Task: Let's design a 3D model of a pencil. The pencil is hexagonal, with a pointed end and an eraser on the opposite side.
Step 118:
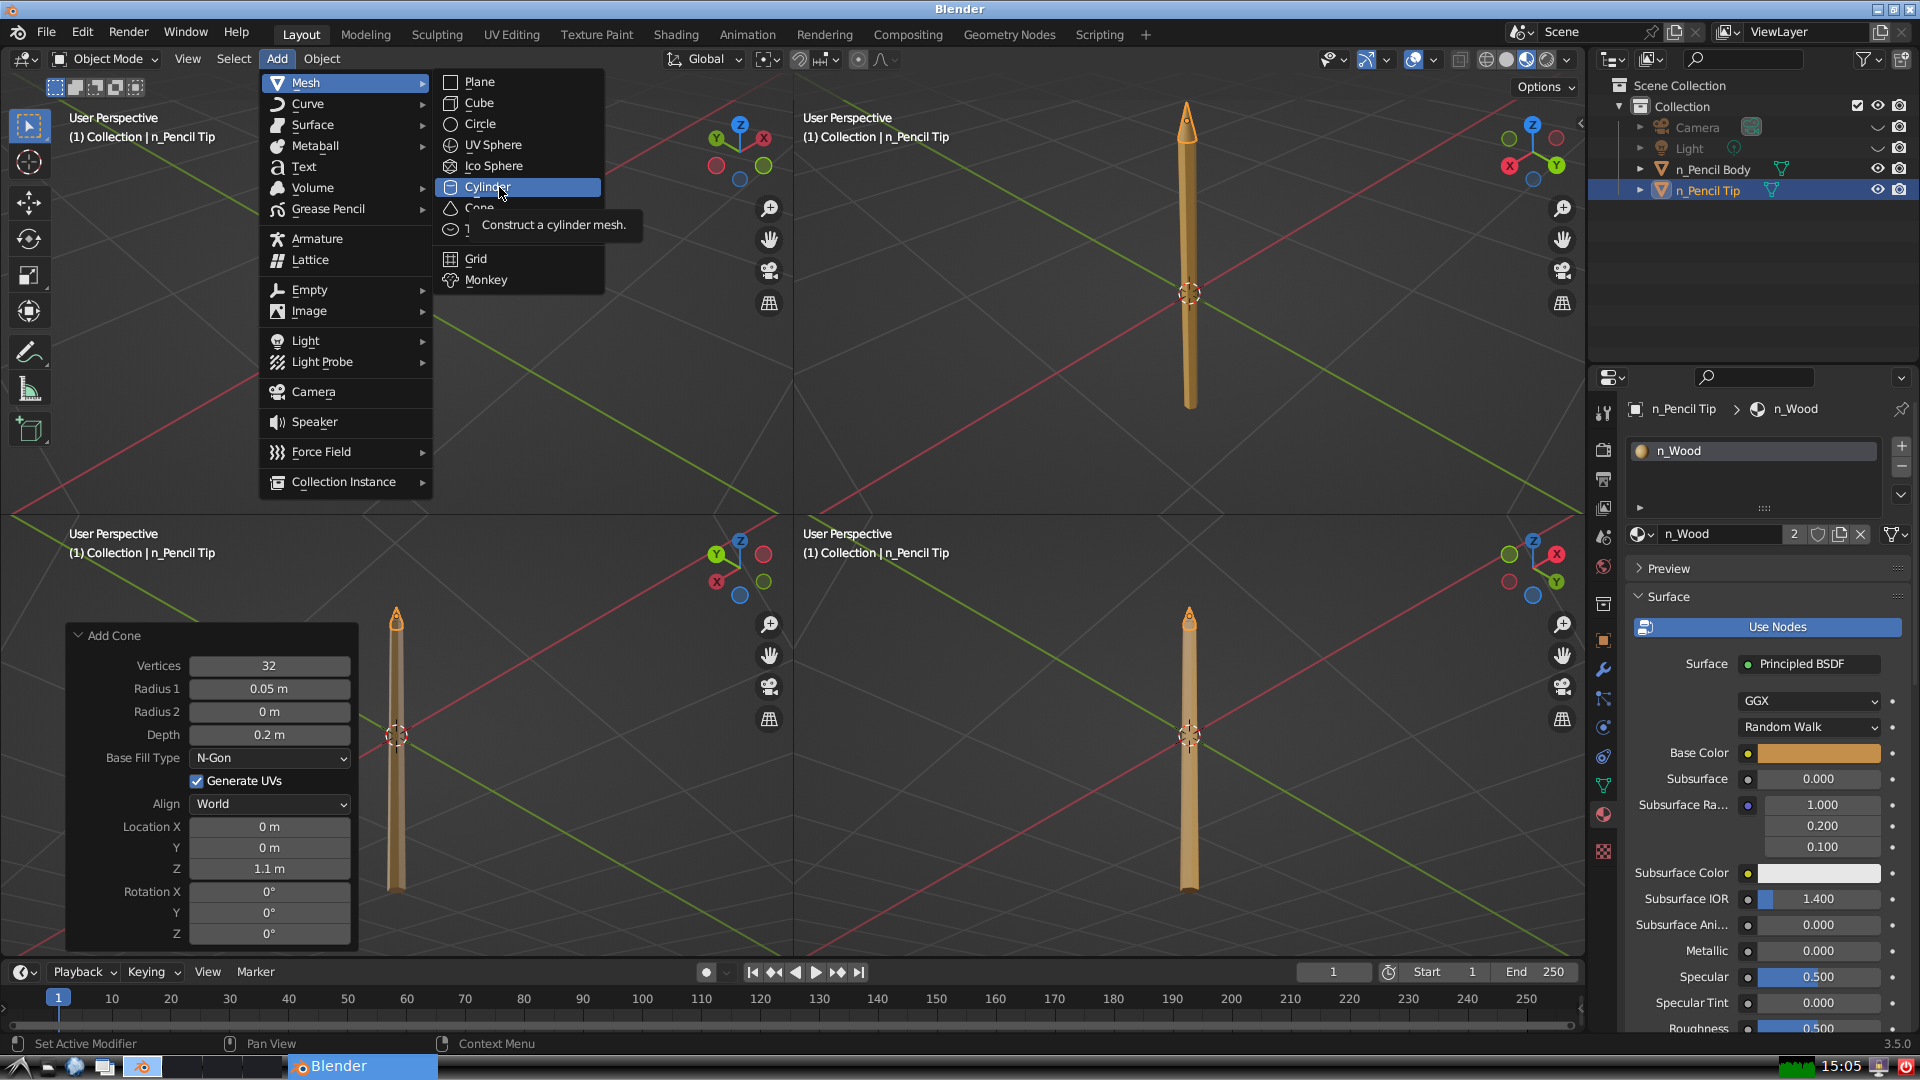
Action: click: no